Question: I am transforming image2 with respect to image1 using 'warpperspective' function of opencv.
the ourput image is as below. Can anybody tell me how I can know the co-ordinate corner pointed below in the image?
the code for warprospective is as follows -
'''
std::vector< Point2f > points1,points2;
for( int i = 0; i < matches1.size(); i++ )
{
points1.push_back( keypoints_input1[matches1[i].queryIdx ].pt );
points2.push_back( keypoints_input2[matches1[i].trainIdx ].pt );
}
/* Find the Homography Matrix for current and next frame*/
Mat H1 = findHomography( points2, points1, CV_RANSAC );
/* Use the Homography Matrix to warp the images*/
cv::Mat result1;
warpPerspective(input2, result1, H1, Size(input2.cols+150, input2.rows+150),
INTER_CUBIC);
imshow("resut",result1);
...
}
'''
Thanks.

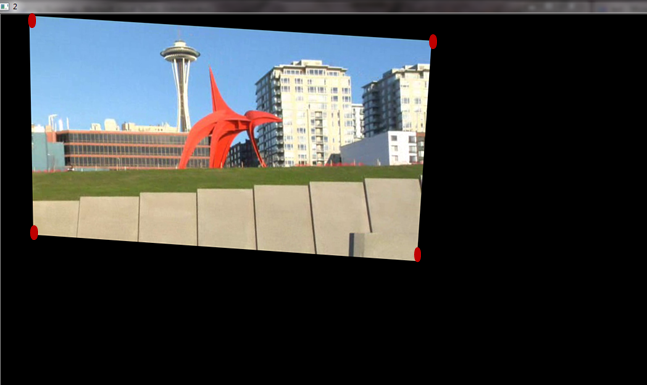
Answer: In order to find the coordinates of the corners of the warped image, you can do the following:
'''
cv::Mat_<float> p(3,1), c_topleft, c_topright, c_botleft, c_botright;
p(0)=0; p(1)=0; p(2)=1;
c_topleft=H1*p; c_topleft/=c_topleft(2); // Top-Left corner
p(0)=input2.cols-1; p(1)=0; p(2)=1;
c_topright=H1*p; c_topright/=c_topright(2); // Top-right corner
p(0)=0; p(1)=input2.rows-1; p(2)=1;
c_botleft=H1*p; c_botleft/=c_botleft(2); // Bottom-left corner
p(0)=input2.cols-1; p(1)=input2.rows-1; p(2)=1;
c_botright=H1*p; c_botright/=c_botright(2); // Bottom-right corner
'''